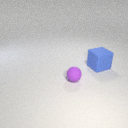
small purple rubber sphere in front of large blue rubber cube